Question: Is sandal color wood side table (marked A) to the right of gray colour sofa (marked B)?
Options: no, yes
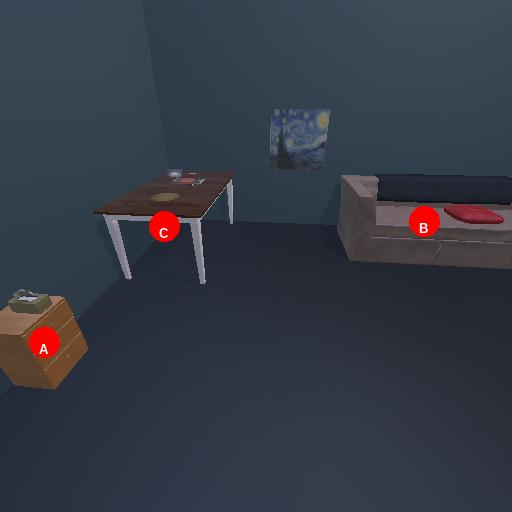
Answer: no